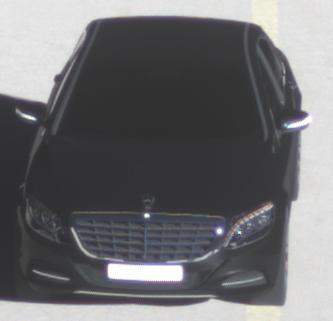
Make: Mercedes-Benz
Model: S 400 HYBRID
Detailed model: S-Class (222) Limousine
Model produced from: 2013/05
Model produced until: 2015/04
Doors: 4
Color: black
Road condition: dry road
Daytime: sunrise or sunset
Contrast: high contrast